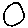
Label: circle